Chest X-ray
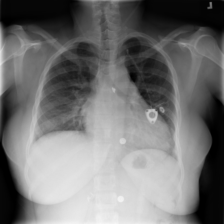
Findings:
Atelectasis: negative
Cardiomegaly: positive
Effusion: negative
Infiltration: negative
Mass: negative
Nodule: negative
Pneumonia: negative
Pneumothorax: negative
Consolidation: negative
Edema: negative
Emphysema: negative
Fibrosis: negative
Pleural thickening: negative
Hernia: negative